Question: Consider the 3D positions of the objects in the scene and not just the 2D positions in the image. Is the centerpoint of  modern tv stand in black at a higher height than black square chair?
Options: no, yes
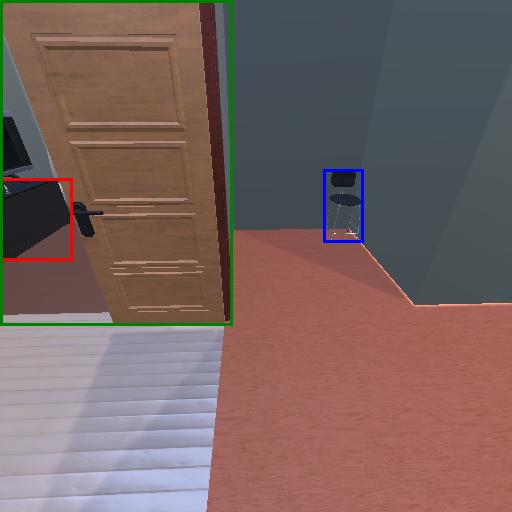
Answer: no